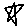
Label: star